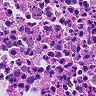
Metastatic tissue present: yes